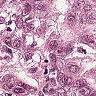
Metastatic tissue present: yes